Aerial crown-view tile of a tropical tree (Barro Colorado Island, Panama), acquired 20241014:
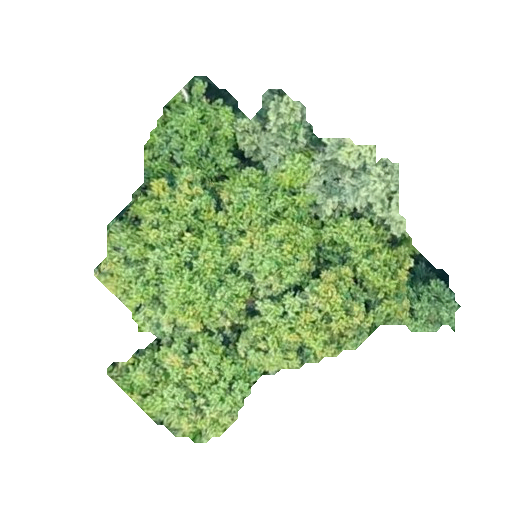
Species: Protium stevensonii
GBIF accepted scientific name: Tetragastris panamensis
Crown area: 119.524 m²